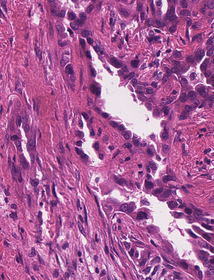
Tumor epithelial tissue: yes
Tumor-associated stroma tissue: yes
Normal tissue: no